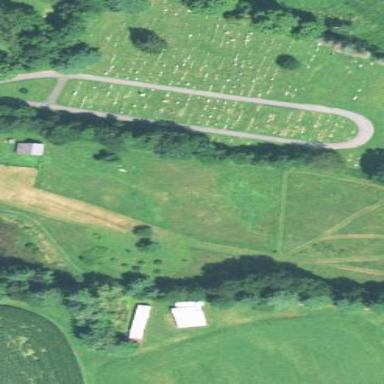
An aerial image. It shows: Cemetery.